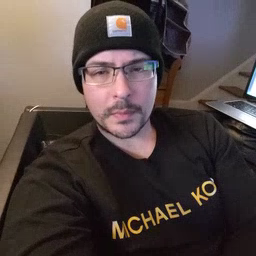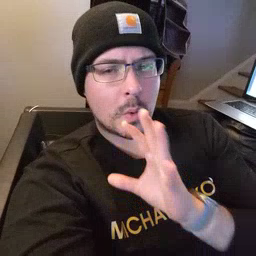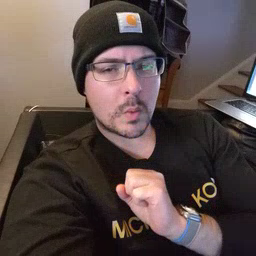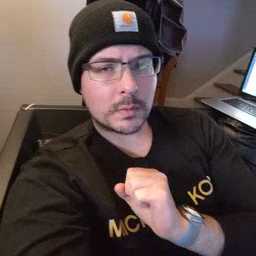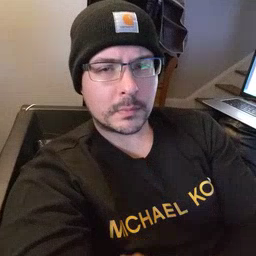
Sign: old